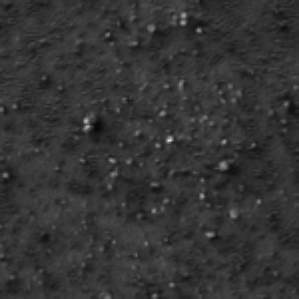
Label: frost